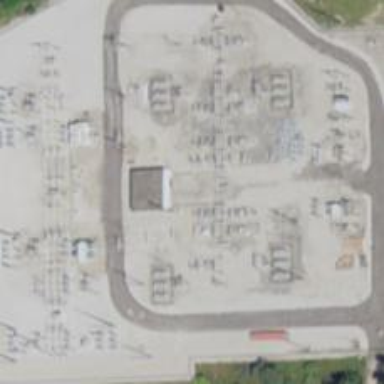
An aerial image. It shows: Switch for power supply.